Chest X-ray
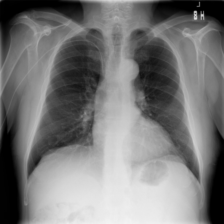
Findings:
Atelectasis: negative
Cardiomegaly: negative
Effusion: negative
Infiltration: negative
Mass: negative
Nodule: positive
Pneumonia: negative
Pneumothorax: negative
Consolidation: negative
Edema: negative
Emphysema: negative
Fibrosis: negative
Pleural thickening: negative
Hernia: negative